Question: : In the below diagram a table consists of rows with expand window. The expand view details are also in a row. So, a single record kept in two rows. One row in main table and another row is while expanding. So, here we need to apply alternate row color for main table other than expanding rows. How we can apply alternate row color for main rows.
send css class for MVC

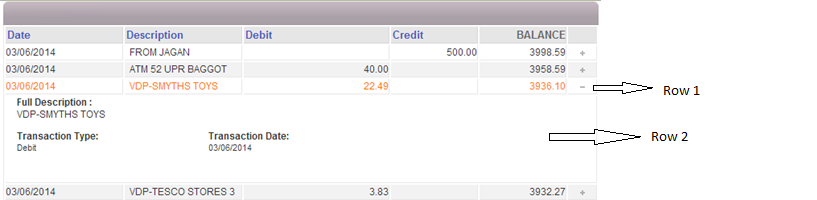
Answer: In the example below the first 'nth-child' filter selects every 4th item starting from the 1st. Then it filters every 4th item starting from the 3rd. This will work in pretty much every browser you throw at it.
'''
jQuery(document).ready(function(){
$('tr')
.filter(':nth-child(4n+1)').addClass("rowColor1")
.end()
.filter(':nth-child(4n+3)').addClass("rowColor2");
});
'''
DEMO - <URL>
A simpler method is to use CSS. It will be the fastest method and means you don't have script running unnecessarily. It may not work in older browsers though so check the browser stats for your user demographic.
'''
tr:nth-child(4n+1) {
background: rgba(255,0,0,1);
}
tr:nth-child(4n+3) {
background: rgba(255,0,0,0.5);
}
'''
DEMO -
<URL>